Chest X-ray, PA view. Patient: 43 years old, sex F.
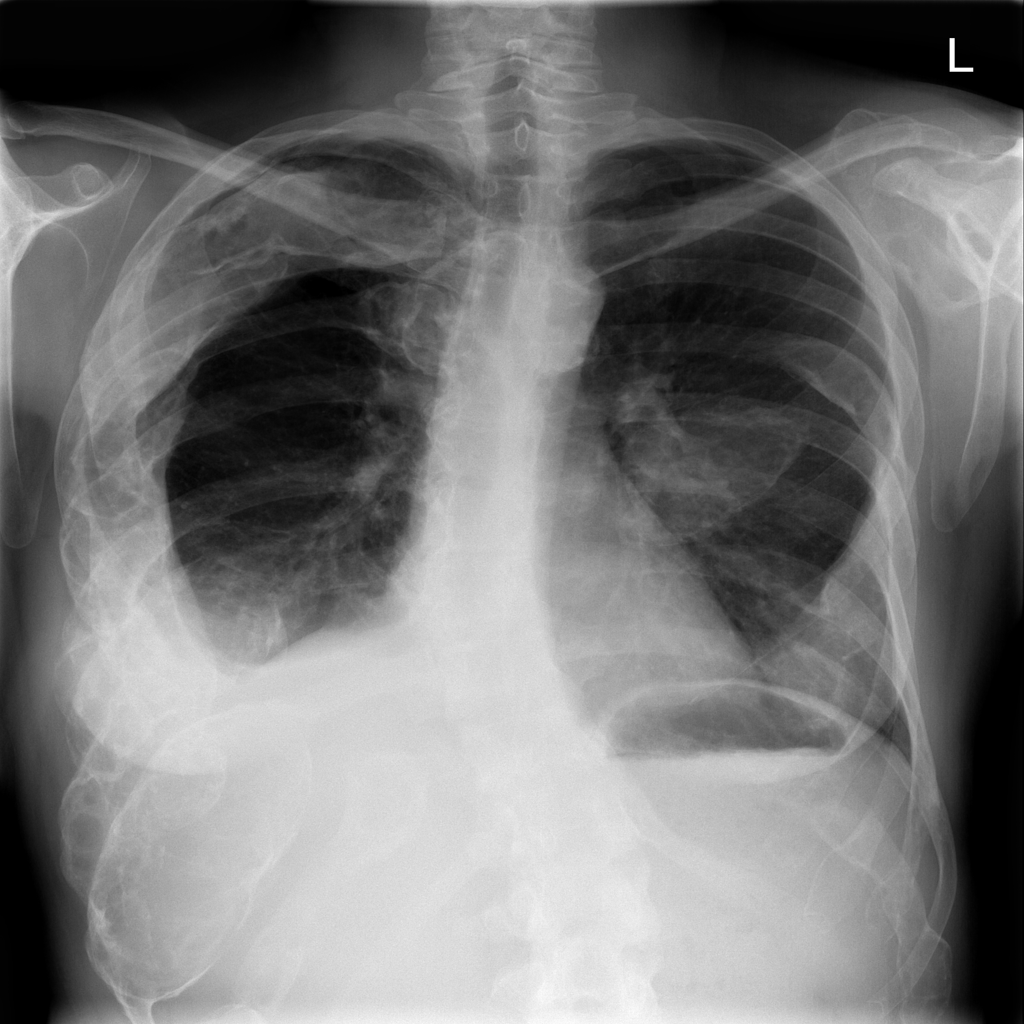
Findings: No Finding